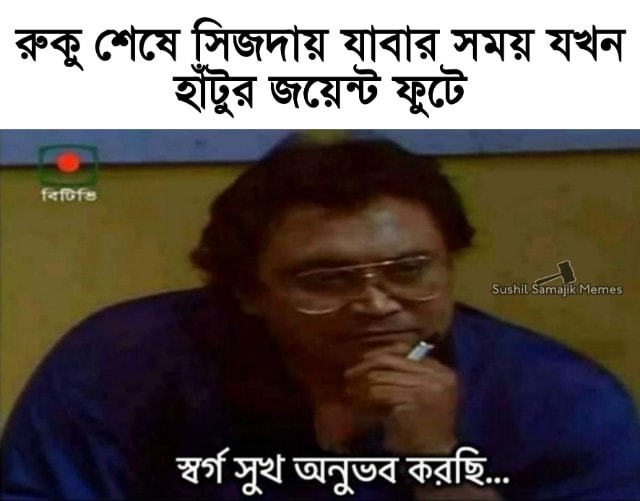
Caption: রুকু শেষে সিজদায় যাবার সময় যখন হাটুর জয়েন্ট ফুটে    স্বর্গ সুখ অনুভব করছি ...
Label: non-hate